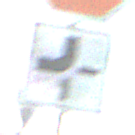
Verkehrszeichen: VerlaufVorfahrtsstrasse2
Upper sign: Stop
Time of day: SunriseSunset
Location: Outdoor (RoadRail)
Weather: PartlyCloudy
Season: NotSpecified
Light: Natural